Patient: sex F, age 33
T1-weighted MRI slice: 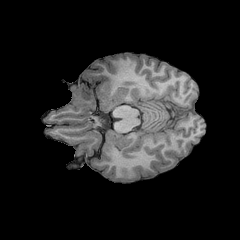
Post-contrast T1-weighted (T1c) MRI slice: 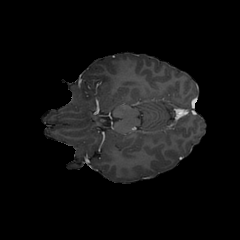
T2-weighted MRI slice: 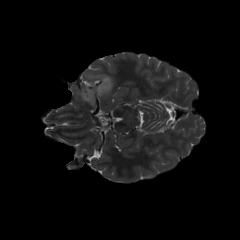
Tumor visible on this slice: yes
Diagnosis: Astrocytoma, IDH-mutant
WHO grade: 2